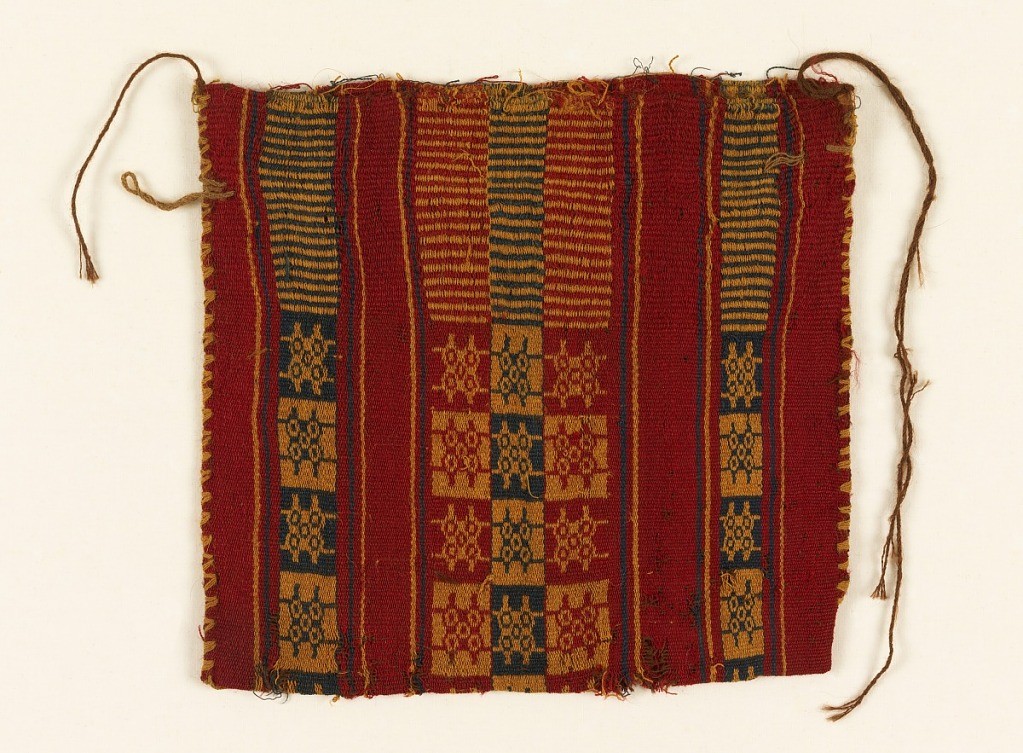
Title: Bag
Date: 1260–1500
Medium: wool Technique: Section A) complimentary warp, plain weave; Section B) warp-faced plain weave with warp stripes; warp selvage for opening of bag; sides intact
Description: Flat bag woven in red stripes, alternately decorated in geometric pattern, similar to a game board.